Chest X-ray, PA view. Patient: 61 years old, sex M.
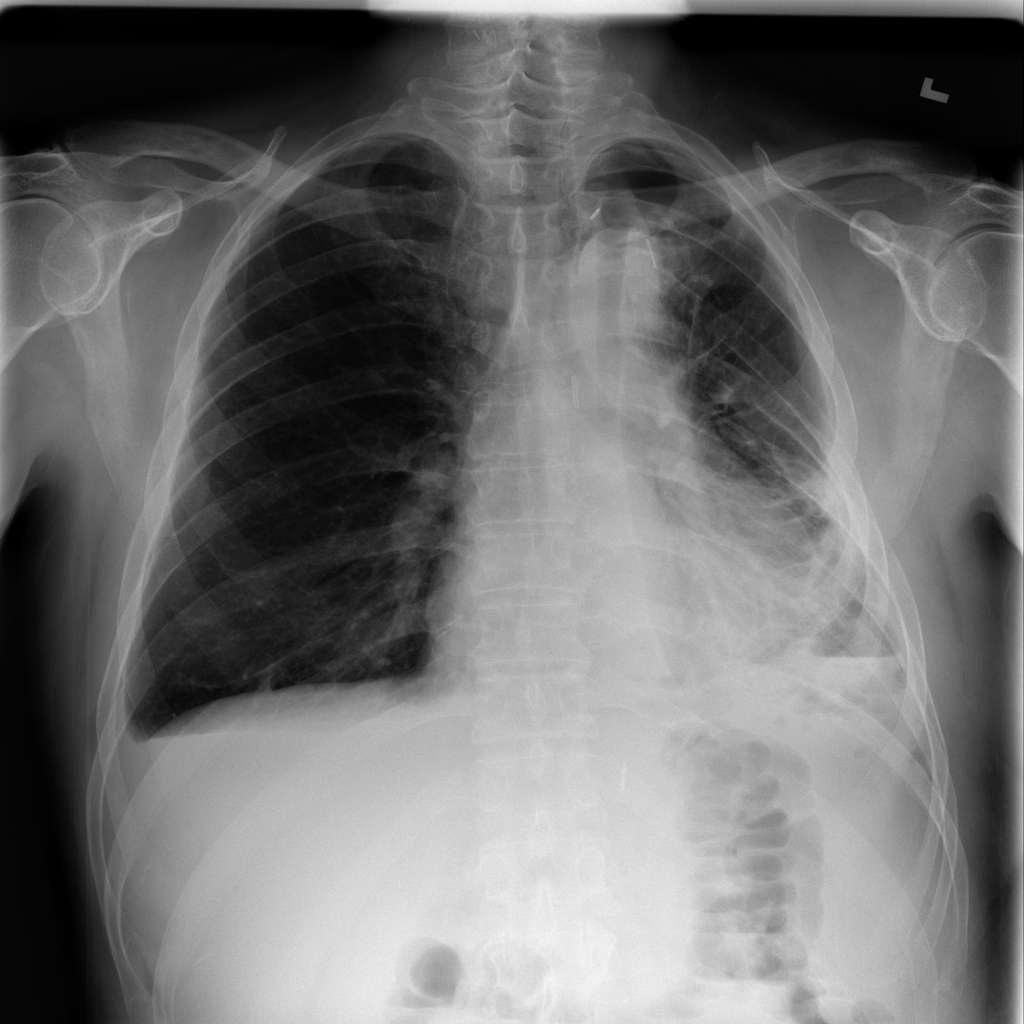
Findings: Effusion